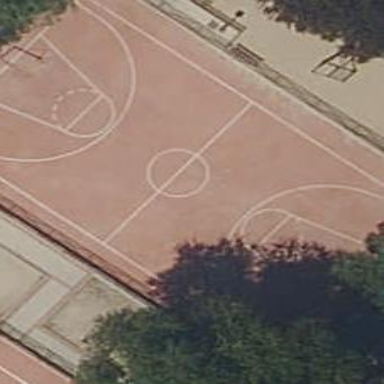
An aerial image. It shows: Basketball court located in leisure land pitch.